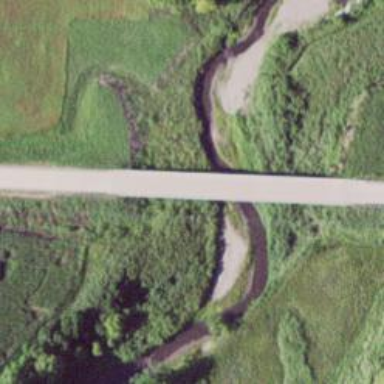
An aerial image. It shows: Secondary road with bridge.